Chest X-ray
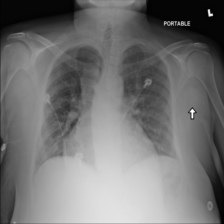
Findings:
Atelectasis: negative
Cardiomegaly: negative
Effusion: negative
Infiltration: negative
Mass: negative
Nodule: negative
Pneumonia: negative
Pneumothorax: negative
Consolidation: negative
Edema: negative
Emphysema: negative
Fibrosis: negative
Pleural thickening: negative
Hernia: negative